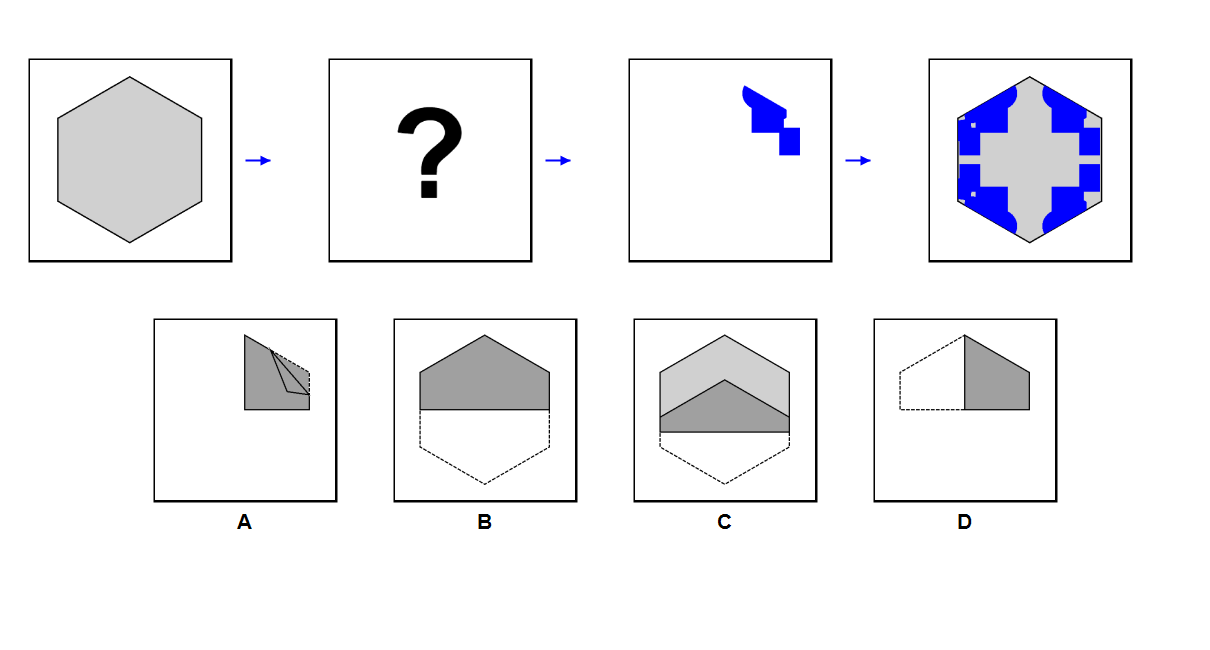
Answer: C